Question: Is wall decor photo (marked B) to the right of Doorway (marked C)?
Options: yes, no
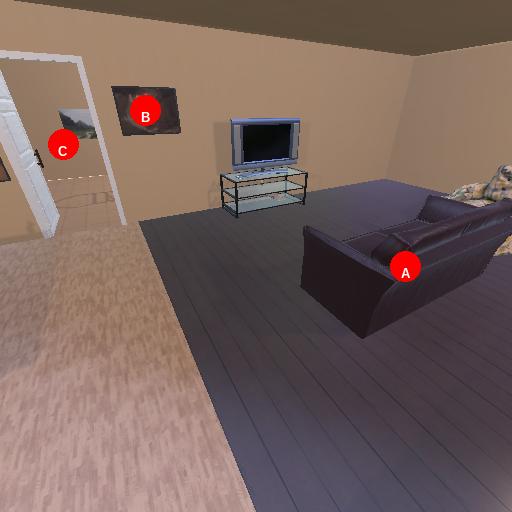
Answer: yes